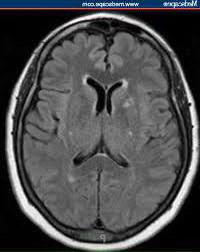
Label: notumor